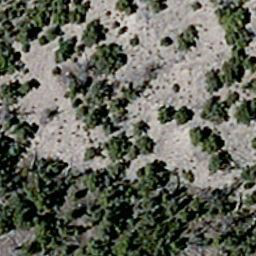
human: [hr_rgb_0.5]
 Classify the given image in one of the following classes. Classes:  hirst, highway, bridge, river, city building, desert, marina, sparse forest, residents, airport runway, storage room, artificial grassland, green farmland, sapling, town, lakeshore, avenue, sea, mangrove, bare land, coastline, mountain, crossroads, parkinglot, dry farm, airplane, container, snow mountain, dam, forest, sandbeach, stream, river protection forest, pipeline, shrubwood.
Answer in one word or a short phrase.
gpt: sparse forest